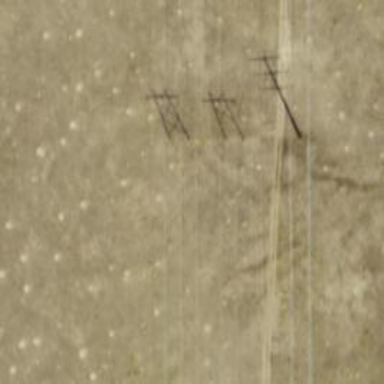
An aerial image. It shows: H-frame designed tower for power lines.